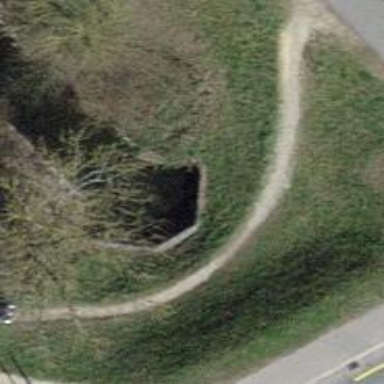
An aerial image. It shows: Tunnel under canal.